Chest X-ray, PA view. Patient: 59 years old, sex M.
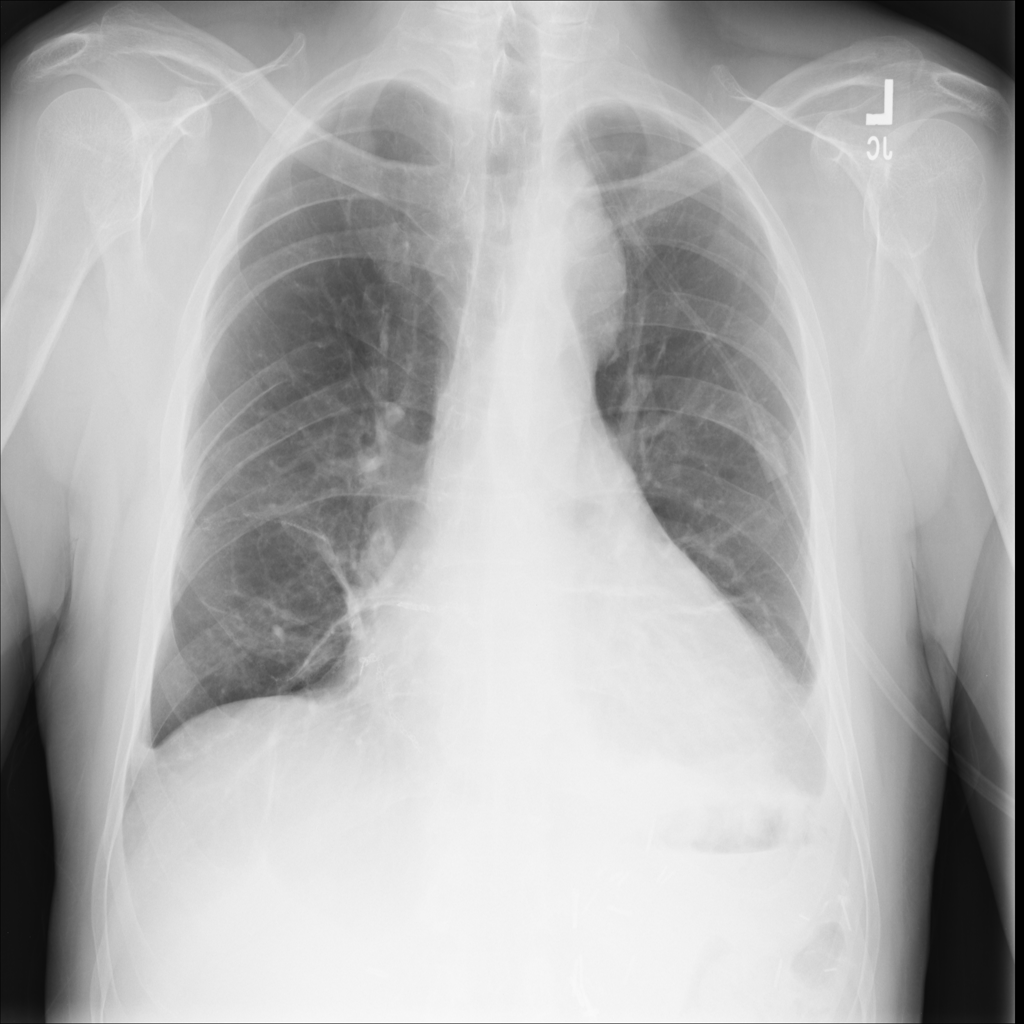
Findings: Effusion, Mass